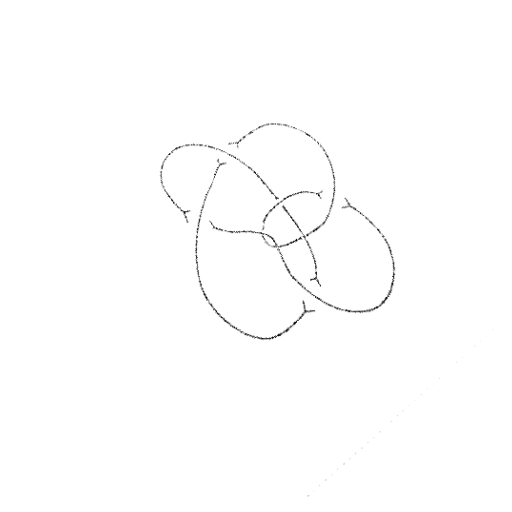
Crossing number: 8